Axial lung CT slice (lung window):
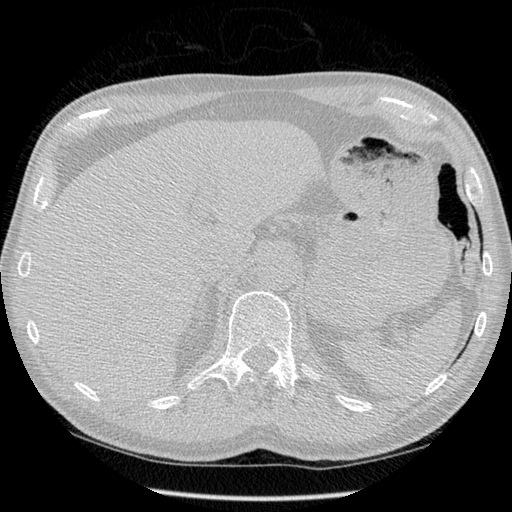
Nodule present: no